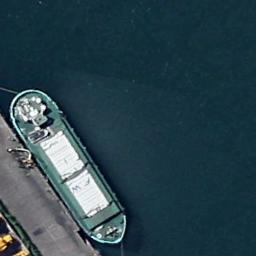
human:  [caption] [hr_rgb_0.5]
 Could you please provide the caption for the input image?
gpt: The cargo ship is docked at the dock and the water is deep blue .

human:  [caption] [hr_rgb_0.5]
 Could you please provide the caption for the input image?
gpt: There is a building beside the ship .

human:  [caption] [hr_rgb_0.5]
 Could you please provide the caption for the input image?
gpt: There is a ship in the blue water .

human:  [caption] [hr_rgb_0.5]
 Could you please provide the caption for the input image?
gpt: A green ro-ro ship docked at the dock .

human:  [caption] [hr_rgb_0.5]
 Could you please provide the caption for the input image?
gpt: The green and white ship is at the harbor .